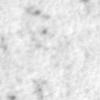
Label: no_change